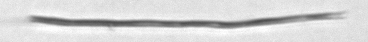
Label: fiber